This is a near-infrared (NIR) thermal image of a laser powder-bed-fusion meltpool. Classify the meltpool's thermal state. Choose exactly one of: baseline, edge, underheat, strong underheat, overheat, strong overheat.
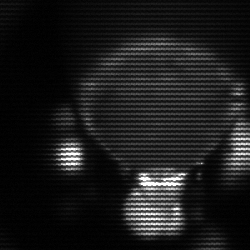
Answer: edge